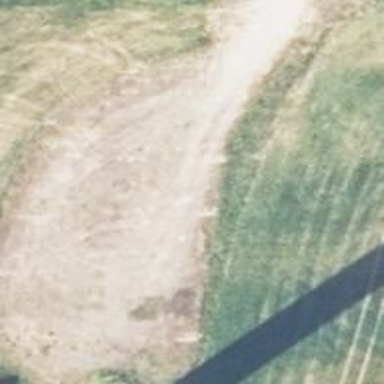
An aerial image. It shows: Track with compacted grade2 surface.